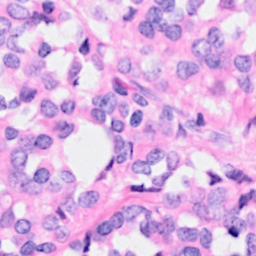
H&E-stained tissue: Breast